Field crop: maize
Growth stage: 1
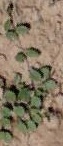
Species: convolvulus